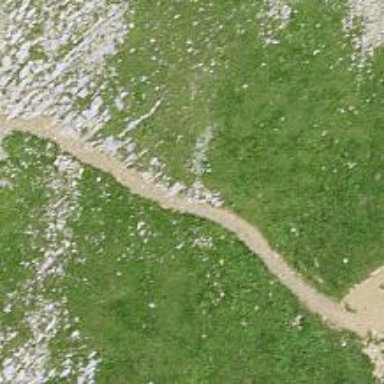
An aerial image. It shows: Ground path with excellent trail visibility.